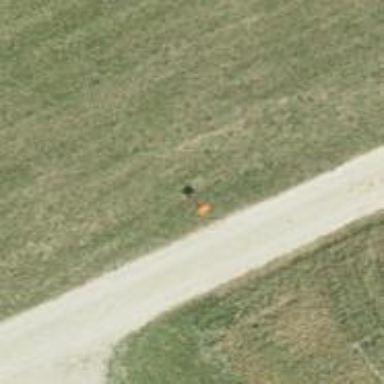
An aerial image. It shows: Aerial marker.